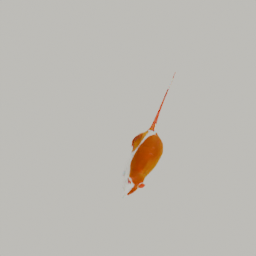
Label: animals